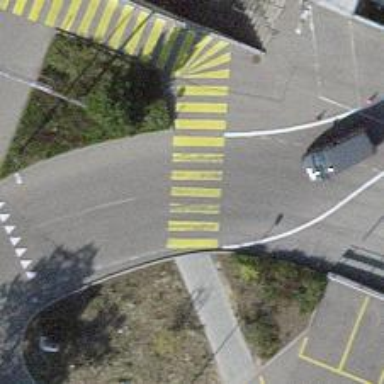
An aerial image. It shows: Marked crossing with zebra markings.